Question: This Qt application was complied by VS 2010 for the end users, but the executing application doesn't find Qt's dll. In the folder, there are QtGui4.dll and QtCore4.dll How can I solve this problem?

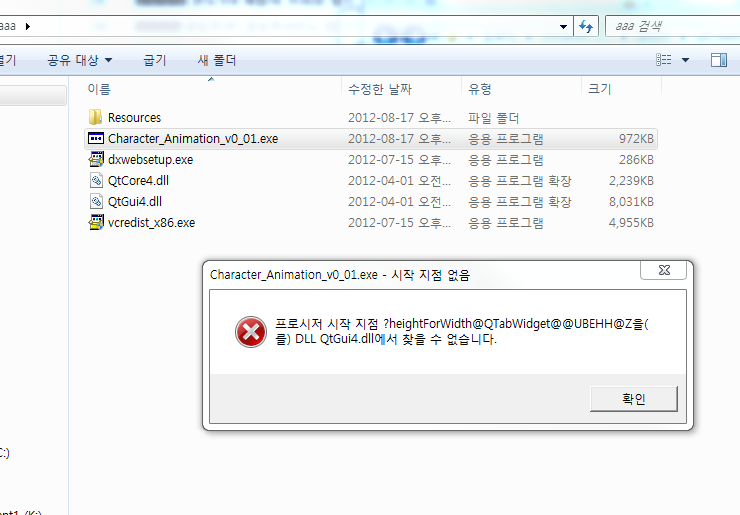
Answer: Welcome to the Dll Hell!
Everytime you use Qt for deployment you have to be sure that
1) The libraries against which you are compiling are the same version and the same compiler
2) There are no conflicts with other libraries in system path
3) If you compile Debug you must use *d.dll version of the libraries
Be sure for example that if your program is compiled with VC9 then also you dll are compiled with VC9.
You can understand which libraries you are linking against with a very useful program called Dependency Walker. <URL>